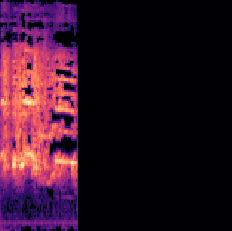
Sound class: Rooster